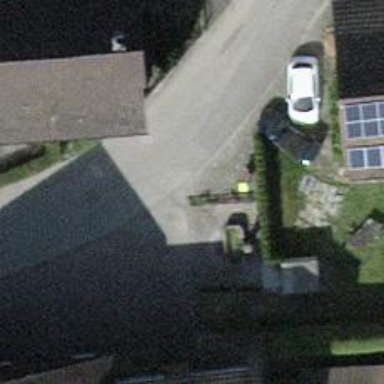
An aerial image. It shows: Post box is visible.